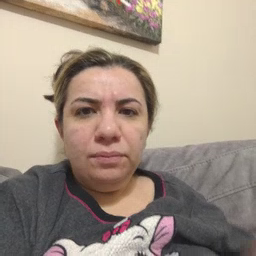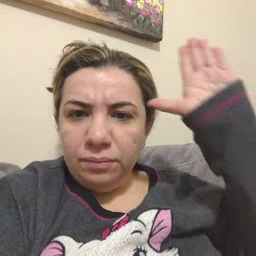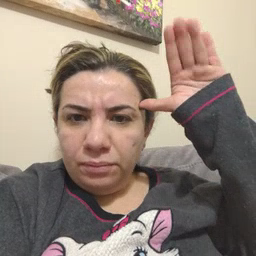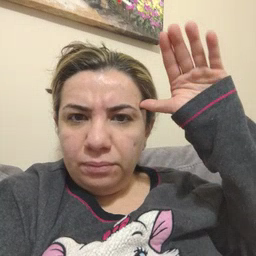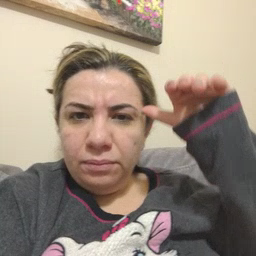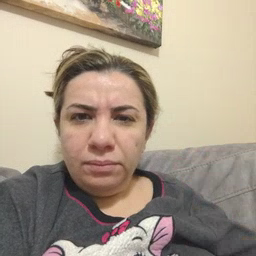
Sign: donkey